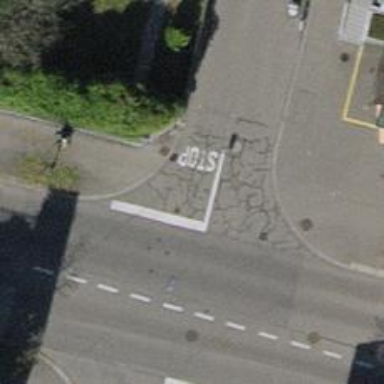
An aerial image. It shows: Unmarked crossing with traffic calming table on the road.